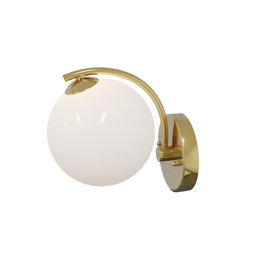
Label: lighting